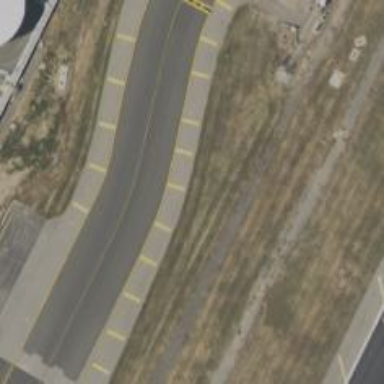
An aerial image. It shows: Taxiway at the airport with asphalt surface.